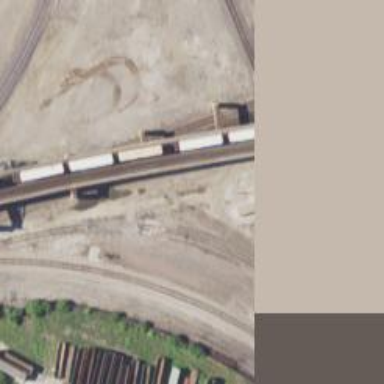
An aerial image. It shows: Railway junction.